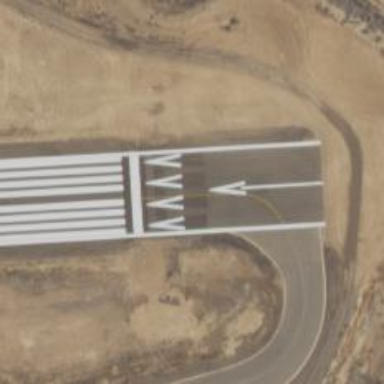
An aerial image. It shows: Runway with displaced threshold at the airport.